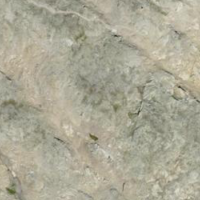
EUNIS habitat code: 48
Species observed at this site:
Saxifraga bryoides